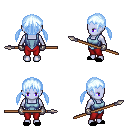
a pixel art fantasy rpg character, female body template, dark elf, purple skin, blue vest, red pants, white cyan twin-tailed hairstyle, metal gloves, black slippers, spear, four views (front, back, left, right), 2x2 character sprite sheet, small pixel art, hard edges, no anti-aliasing